Question: I'm trying to remove the arrow that shows that there is a dropdown.
I have found this:
'''
.top-bar-section .has-dropdown > a:after {
content: "";
display: block;
width: 0;
height: 0;
border: inset 5px;
border-color: transparent transparent transparent rgba(255, 255, 255, 0.5);
border-left-style: solid;
margin-right: 15px;
margin-top: -4.5px;
position: absolute;
top: 50%;
right: 0; }
'''
and I have replaced it with this:
'''
.top-bar ul > li.has-dropdown a:after {
content: "";
display: none;
width: 0;
height: 0;
border:0;
border-color: none;
border-left-style: none;
margin-right: 0;
margin-top: 0;
position: absolute;
top: 0;
right: 0;
}
'''
Yet there is space after "About us". Any ideas how to remove it?

Here is some HTML:
'''
<section class="top-bar-section">
<ul class="right">
<li><a href="#">Link #1</a></li>
<li><a href="#">Link #2</a></li>
<li><a href="#">Link #3</a></li>
<li><a href="#">Link #4</a></li>
<li><a href="#">Link #5</a></li>
<li class="has-dropdown">
<a href="#">About us</a>
<ul class="dropdown">
<li><a class="first-el" href="#">About the company</a></li>
<li><a href="#">Jobs</a></li>
<li><a href="#">Blog</a></li>
<li><a href="#">ToS</a></li>
<li><a class="last-el" href="#">Privacy</a></li>
</ul>
</li>
</ul>
</section>
'''
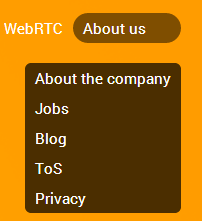
Answer: Look at the 'has-dropdown' class in your CSS.
It seems likely that it has some additional padding to allow for the addition of the arrow.